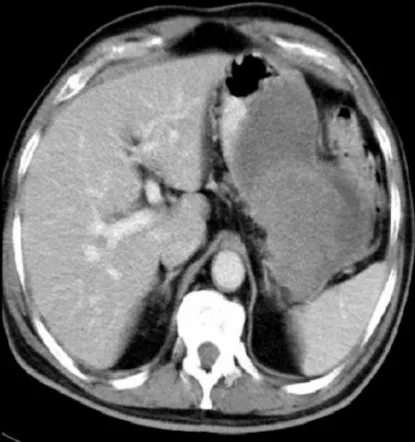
CT-Scan showed large heterogeneous mass of 13 x 10 cm size extending from the tail of pancreas to anterior prararenal space, lesser sac to gastrosplenic ligament enveloping the posterior aspect of fundus, body and greater curvature.
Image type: radiology (ct)